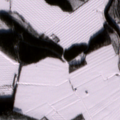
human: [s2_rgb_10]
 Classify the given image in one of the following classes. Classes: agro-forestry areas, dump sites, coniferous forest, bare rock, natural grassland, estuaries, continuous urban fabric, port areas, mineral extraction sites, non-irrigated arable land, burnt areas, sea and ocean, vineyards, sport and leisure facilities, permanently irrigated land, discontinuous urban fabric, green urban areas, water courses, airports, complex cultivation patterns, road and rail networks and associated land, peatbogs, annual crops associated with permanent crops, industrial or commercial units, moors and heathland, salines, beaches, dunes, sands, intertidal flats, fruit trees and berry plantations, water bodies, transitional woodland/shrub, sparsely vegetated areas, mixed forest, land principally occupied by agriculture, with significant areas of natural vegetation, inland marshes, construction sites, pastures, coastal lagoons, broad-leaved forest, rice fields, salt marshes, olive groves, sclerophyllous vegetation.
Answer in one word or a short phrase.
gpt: non-irrigated arable land, coniferous forest, mixed forest, transitional woodland/shrub, peatbogs